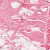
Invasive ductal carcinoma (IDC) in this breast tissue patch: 0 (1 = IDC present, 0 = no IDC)